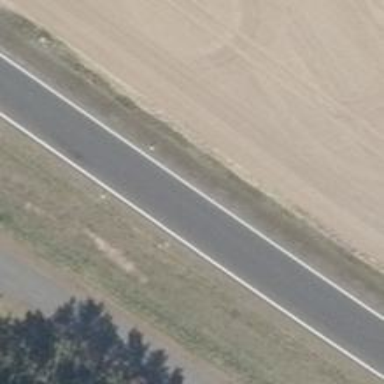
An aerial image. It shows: Motorway link with paved surface.